Question: I have an subversion server running with Apache 'mod_dav_svn' and it works nicely but the browsing ability via HTML is a bit spartan. Is there a way to customize it at all?

There's two things I'd like to do to make a huge difference:
1. separate the directories from the files so all the directories are at the top. Right now everything is in alphabetical order. (the picture above happens to have all the directories preceding files in alphabetical order, but trust me, that's not the normal case)
2. List the basic file statistics (file size, mod time, last updated version, etc)
Is it posssible to do either of these with 'mod_dav_svn'?
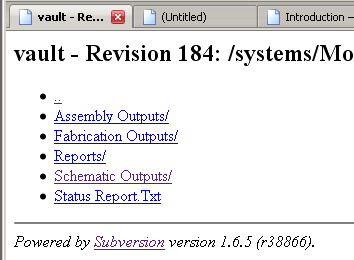
Answer: <URL> looks like it might help you. I tried trac and it is very slick but I found it to be complicated and seems overkill for what you're looking for, imo.